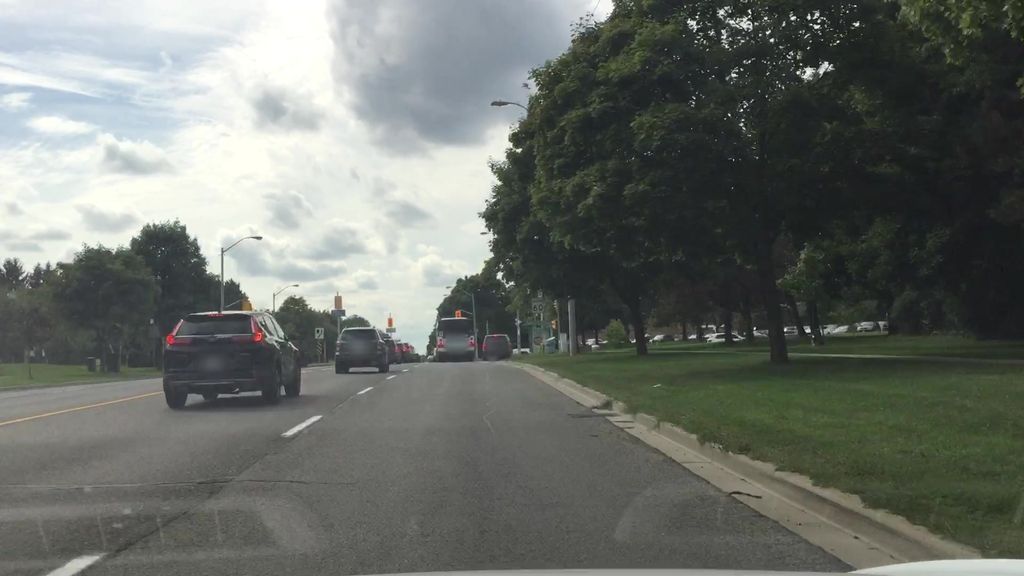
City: toronto